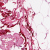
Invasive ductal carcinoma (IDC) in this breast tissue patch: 0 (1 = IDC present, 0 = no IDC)